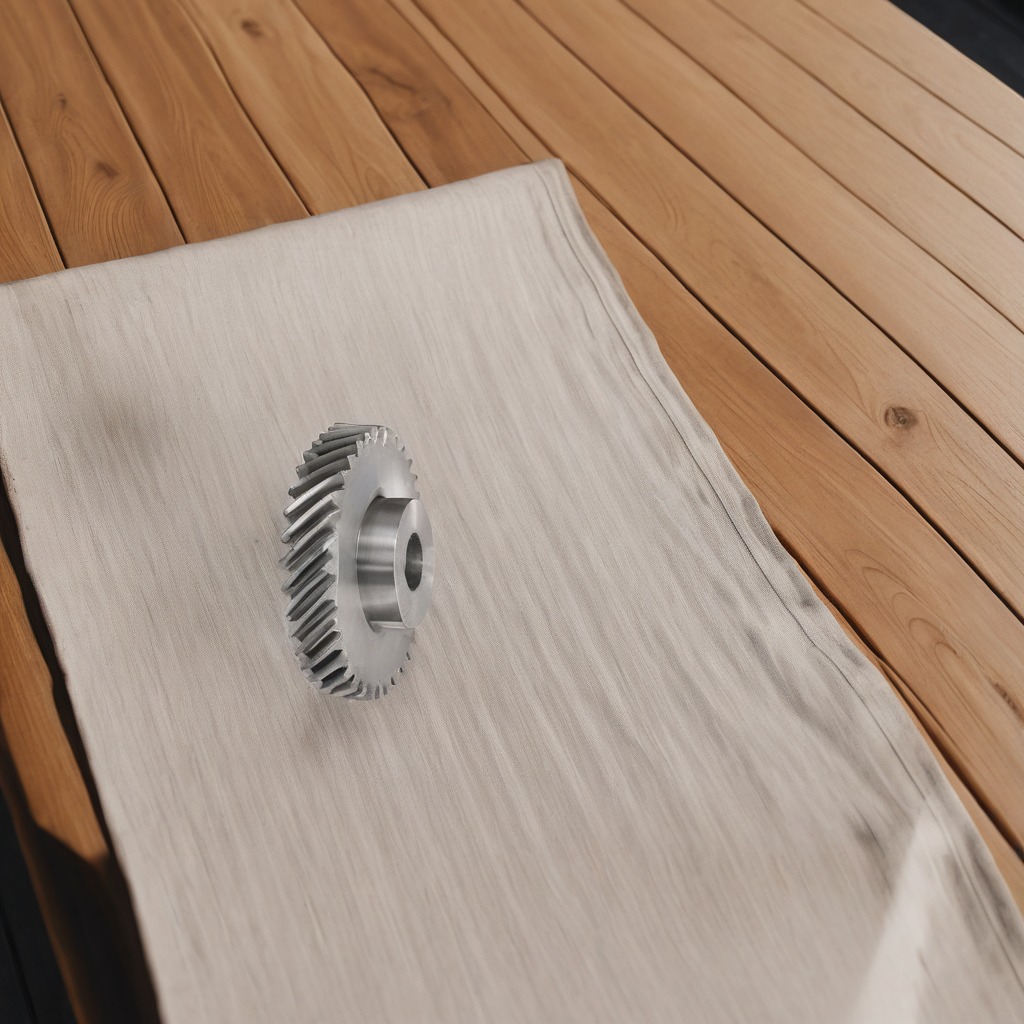
A steel gear with teeth is lying on the wooden table.